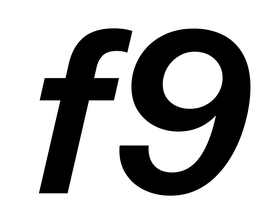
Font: InstrumentSans-Italic_SemiBold_Italic